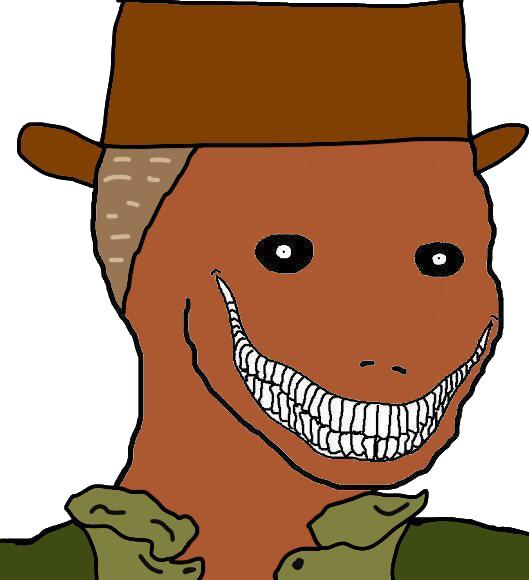
Label: 5_Oomer